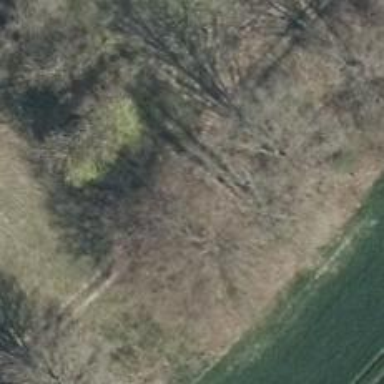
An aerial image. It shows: Row of trees in natural setting.